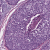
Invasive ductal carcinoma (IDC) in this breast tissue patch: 0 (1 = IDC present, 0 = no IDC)